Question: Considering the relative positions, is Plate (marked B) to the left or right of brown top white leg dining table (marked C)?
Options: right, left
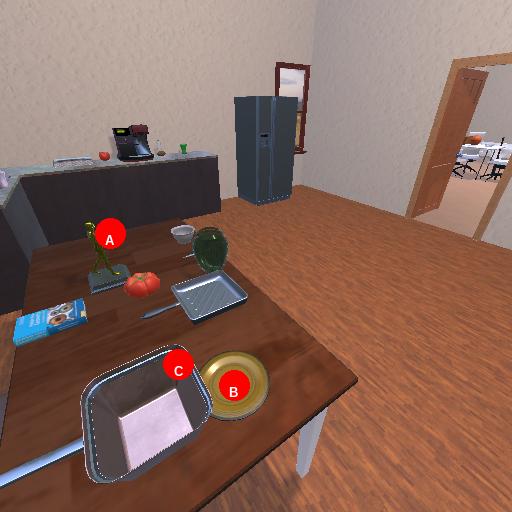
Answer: right